【题型】解答题　【知识点】平面几何　【难度】easy
如图，在正方形$ABCD$中，点$E$是$AB$边上的一点（与$A$，$B$两点不重合），将$\triangle BCE$绕着点$C$旋转，使$CB$与$CD$重合，这时点$E$落在点$F$处，联结$EF$。

(1) 按照题目要求画出图形；

(2) 若正方形边长为$3$，$BE = 1$，求$\triangle AEF$的面积；

(3) 若正方形边长为$m$，$BE = n$，比较$\triangle AEF$与$\triangle CEF$的面积大小，并说明理由。
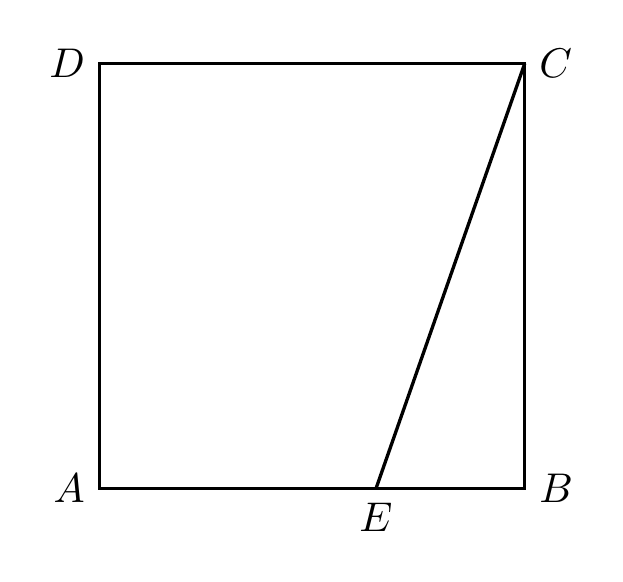
【解答】
【答案】
(1) 见解析
(2) $4$
(3) $S_{\triangle CEF} > S_{\triangle AEF}$，理由见解析

【分析】
（1）按照题目要求根据旋转的性质即可画出图形；
（2）根据旋转的性质得出$DF = BE = 1$，然后求出$AF$和$AE$，进而可求$\triangle AEF$的面积；
（3）首先求出$S_{\triangle AEF}$，然后证明$S_{\text{四边形}AECF} = S_{\text{四边形}ABCD} = m^2$，根据$S_{\triangle CEF} = S_{\text{四边形}AECF} - S_{\triangle AEF}$求出$S_{\triangle CEF}$，即可比较$\triangle AEF$与$\triangle CEF$的面积大小。

【详解】
（1）解：如图所示；

（2）根据旋转的性质可知：$DF = BE = 1$，
$\because$ 正方形的边长为$3$，
$\therefore AF = AD + DF = 4$，$AE = AB - BE = 2$，
$\therefore S_{\triangle AEF} = \dfrac{1}{2}AE \cdot AF = \dfrac{1}{2} \times 2 \times 4 = 4$；

（3）$S_{\triangle CEF} > S_{\triangle AEF}$；
理由：根据旋转的性质可知：$DF = BE = n$，
$\because$ 正方形的边长为$m$，
$\therefore AF = AD + DF = m + n$，$AE = AB - BE = m - n$，
$\therefore S_{\triangle AEF} = \dfrac{1}{2}AE \cdot AF = \dfrac{1}{2}(m + n)(m - n) = \dfrac{1}{2}m^2 - \dfrac{1}{2}n^2$，
$\because S_{\triangle CBE} = S_{\triangle CDF}$，
$\therefore S_{\text{四边形}AECF} = S_{\text{四边形}ABCD} = m^2$，
$\therefore S_{\triangle CEF} = S_{\text{四边形}AECF} - S_{\triangle AEF}$
$= m^2 - \left( \dfrac{1}{2}m^2 - \dfrac{1}{2}n^2 \right)$
$= \dfrac{1}{2}m^2 + \dfrac{1}{2}n^2$，
$\because n > 0$，
$\therefore \dfrac{1}{2}m^2 + \dfrac{1}{2}n^2 > \dfrac{1}{2}m^2 - \dfrac{1}{2}n^2$，
$\therefore S_{\triangle CEF} > S_{\triangle AEF}$。

【点睛】本题考查了作图—旋转变换，旋转的性质，整式混合运算的实际应用，解决本题的关键是掌握旋转的性质，正确求出$S_{\triangle AEF}$和$S_{\triangle CEF}$。
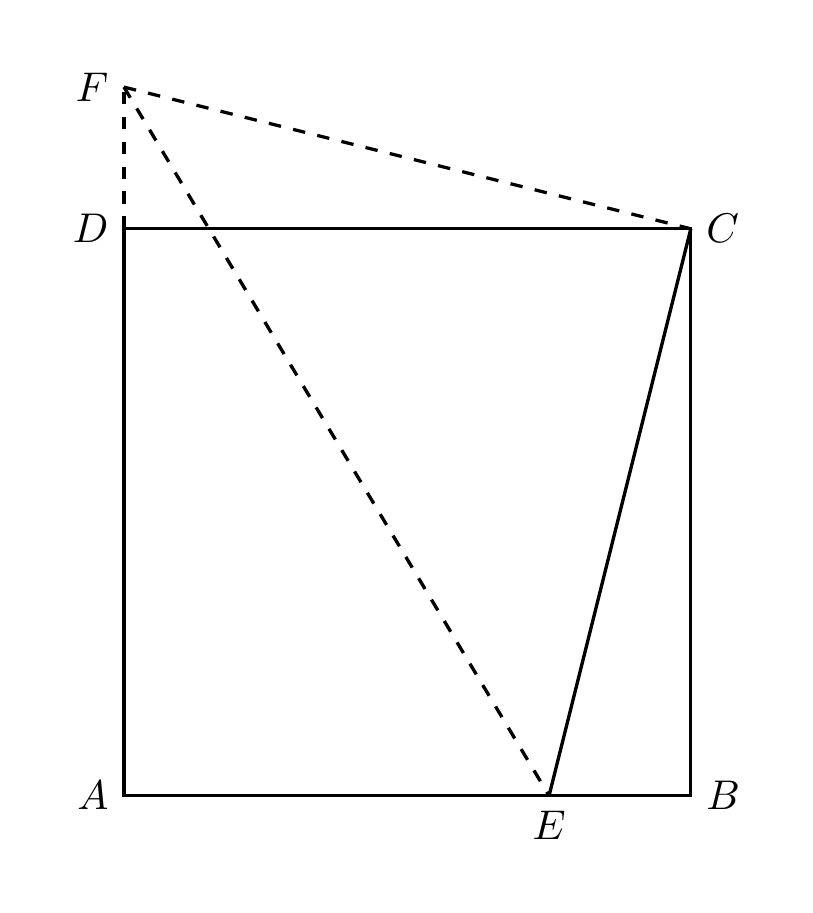